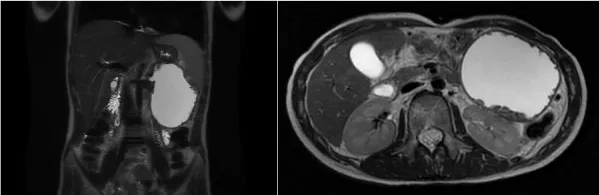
Cholangio MRI 3 months after APP.
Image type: radiology (mri)